Question: The picture show how the text appears below :-

Below is the code to update the RichTextBox
'''
If File.Exists(C_Drive + "\compu\update.txt") Then
Dim sr As StreamReader = New StreamReader(C_Drive + "\compu\update.txt")
' Read and display the lines from the file until the end
' of the file is reached.
RichTextBox1.Text = RichTextBox1.Text + sr.ReadToEnd
sr.Close()
End If
RichTextBox1.Select(0, 0)
'''
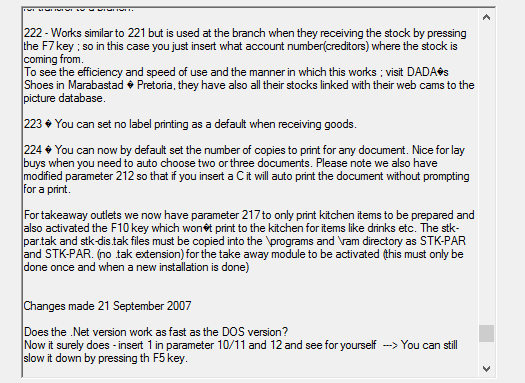
Answer: It is an issue about wrong encoding, use the 'StreamReader' overload that specifies a text encoding:
- <URL>
You need to ensure to be using the right encoding, the same as the textfile encoding has.
Example following the code that you've provided:
'''
Dim textfile As New FileInfo(String.Format("{0}\compu\update.txt", C_Drive))
If textfile.Exists() Then
Using sr As New StreamReader(textfile.FullName, Encoding.UTF8)
RichTextBox1.Append(sr.ReadToEnd())
End Using
End If
'''